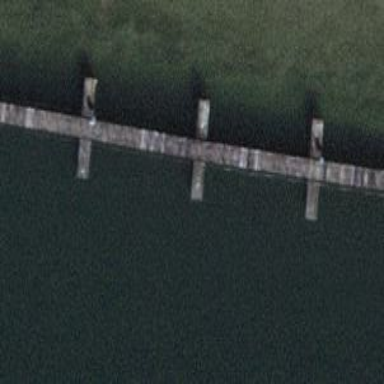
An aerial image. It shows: Man-made pier.